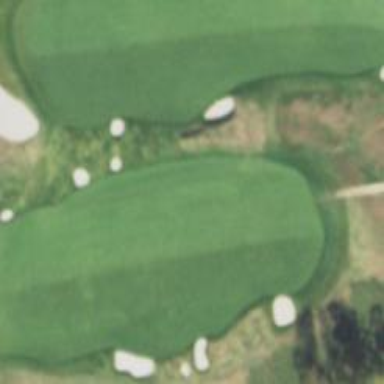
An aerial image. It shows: Golf fairway surrounded by grass.